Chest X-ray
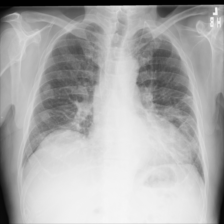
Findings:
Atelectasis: negative
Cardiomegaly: negative
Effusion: negative
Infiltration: negative
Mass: negative
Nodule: negative
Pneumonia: negative
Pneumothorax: negative
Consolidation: negative
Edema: negative
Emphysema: negative
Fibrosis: negative
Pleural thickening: negative
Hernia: negative